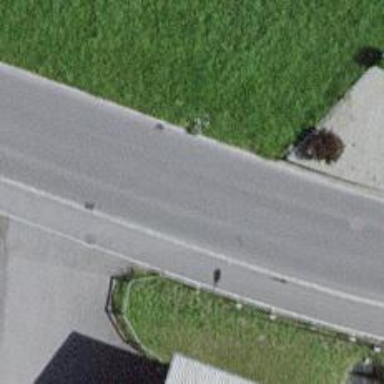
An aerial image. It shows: Asphalt road classified as tertiary.